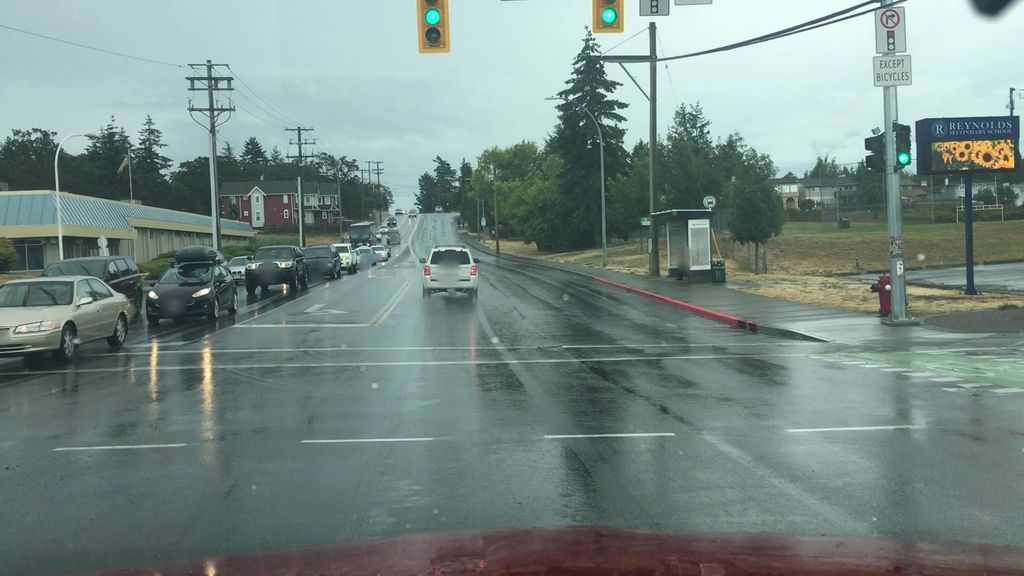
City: victoria